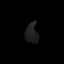
Tissue: lung
Cell type: Epithelial cells
Senescence score: 0.2038
Nuclear area (px): 247
Mean DAPI intensity: 30.126